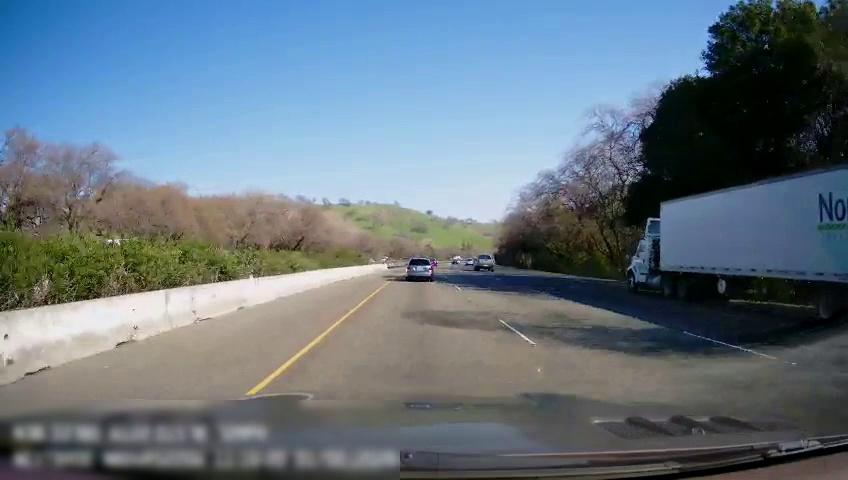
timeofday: Day
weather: Sunny
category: Drivable Space
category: Vehicles | Car
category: Vehicles | Truck
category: Vehicles | Truck
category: Vehicles | SUV
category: Lanes | Current Lane
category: Lanes | Current Lane
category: Lanes | Alternate Lane